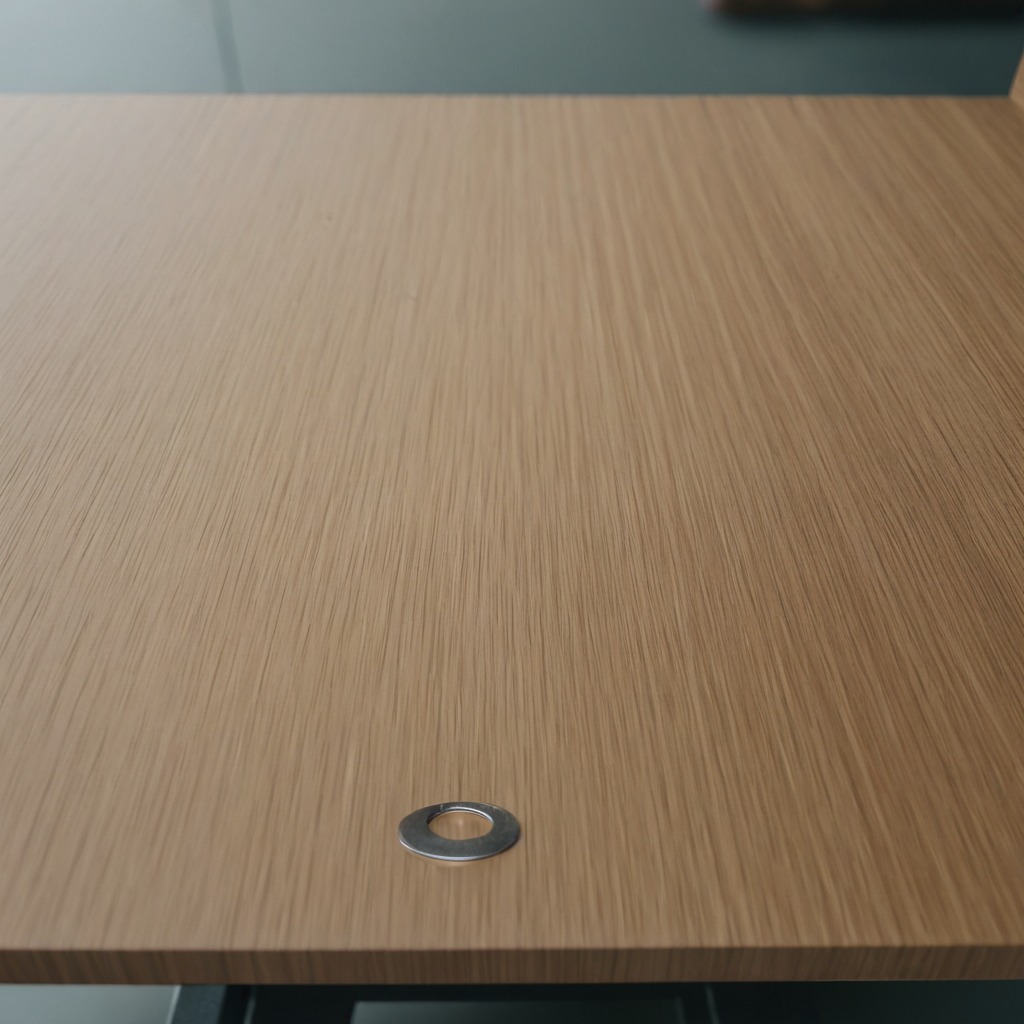
A flat metal washer is lying on a workbench inside a coastal fishing gear workshop.